Question: I have a Partner Tech CD7220-U 1.0 Customer Display and I'm trying to develop a POS system using 'C#'. I need to show the unit price and Total Amount using the customer display.
So I have searched the google and found few solutions to show the text on the display.
here are the links I followed,
1)<URL>
2)<URL>
In the example (1)
'''
using Microsoft.PointOfService;
private const string WelcomeMessage = "Welcome
";
private PosExplorer posExplorer;
private LineDisplay posLineDisplay;
private DeviceInfo posLineDisplaydevice;
public void LineDisplayUnit()
{
this.posExplorer = new PosExplorer(this);
this.posLineDisplaydevice = this.posExplorer.GetDevice("LineDisplay", "POSIFLEX_LINEDISPLAY");
try
{
this.posLineDisplay = (LineDisplay)this.posExplorer.CreateInstance(this.posLineDisplaydevice);
this.posLineDisplay.Open();
this.posLineDisplay.Claim(1000);
this.posLineDisplay.DeviceEnabled = true;
this.posLineDisplay.DisplayText(WelcomeMessage);
this.posLineDisplay.DisplayTextAt(2, 1, this.LeftAlign("Amount", 7) + this.RightAlign(this.GrandTotalAmount.ToString("0.00"), 12));
this.posLineDisplay.Close();
}
catch (Exception)
{
}
}
'''
I have the following exception

In example to I'm able to send the Text to the Customer Display. but I'm unable to clear the screen.
Here's the code
'''
public void WriteSomethingRedToPrinterThroughDisplay()
{
cUSB.OpenPort(); // Open the USB Port
cUSB.WritePort(Strings.Chr(12)); // Clear pole display
cUSB.WritePort(Strings.Chr(27) + Strings.Chr(61) +
Strings.Chr(1)); // Send print through pole display
cUSB.WritePort(Strings.Chr(27) + Strings.Chr(64)); // Initialize printer
cUSB.WritePort(Strings.Chr(27) + Strings.Chr(114) +
Strings.Chr(1)); // Select Red color to print
cUSB.WritePort(string.Format("{0,-10}{1,7:-0.000}
{2,10:0.00}{3,13:-0.00}", tempitemid, tempunits,
tempunitprice, tempsubtotal) + Strings.Chr(10)); // Print text and new line
cUSB.WritePort(Strings.Chr(27) + Strings.Chr(114) +
Strings.Chr(0)); // Set color to default Black
cUSB.WritePort(Strings.Chr(27) + Strings.Chr(61) +
Strings.Chr(2)); // De-select printer and enable pole display
cUSB.ClosePort(); // Close the USB Port
}
'''
Please send me the correct tutorial or correct method to show text in the display unit. your help will be highly appreciated.
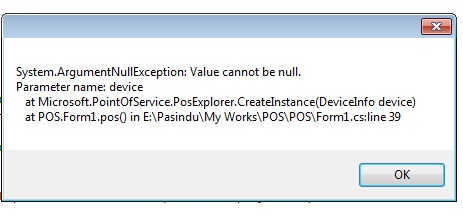
Answer: Use the <URL> that you have mentioned above.
You can use 'public class USB'as it is.
Use 'cUSB.WritePort("
")' to clear the pole display.
'''
private void button1_Click(object sender, EventArgs e)
{
cUSB.OpenPort(); // Open the USB Port
cUSB.WritePort("
"); // Clear pole display
cUSB.ClosePort();
}
'''
I think the following codes will also be useful to you.
'
' - clear screen
'
' - new line with tab
'
' - next line
' ' - tab
'' - first row first column